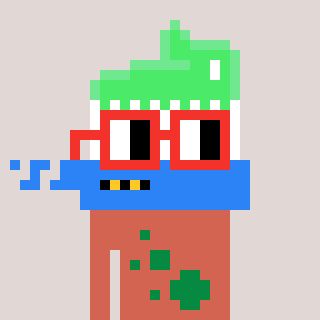
a pixel art character with square red glasses, a toothbrush-shaped head and a peachy-colored body on a warm background